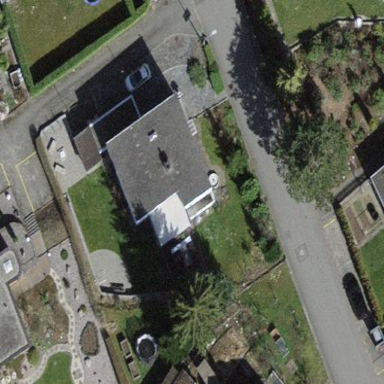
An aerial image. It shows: Residential building.